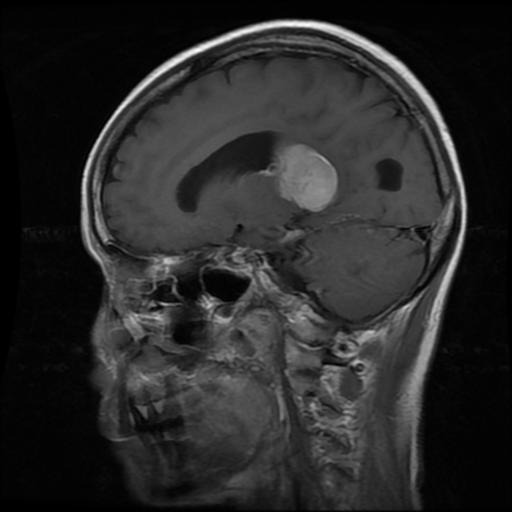
Label: meningioma